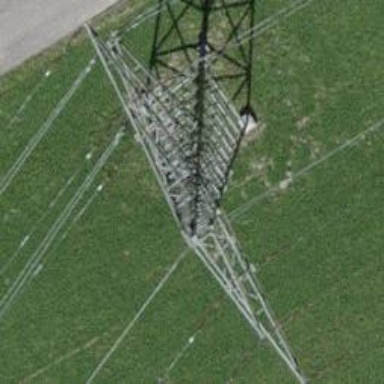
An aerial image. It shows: There are 10 cables for the power line.